Question: I'm trying to setup an enviroment to develop in SharePoint.
I have XP with Visual Studio 2008 Profesional, on XP I have a virtual Windows Server 2003 where I install Share Point Services 3.0.
On XP I want to install Visual Studio Extensions for Windows Sharepoint Services 1.3, I have already modified the registry like <URL> mention.
But when I try to run the set up I received the following error
I google for this error and found that I must install it using the msiexec /i option, but the error continues.
My question is can I install this on an xp machine?
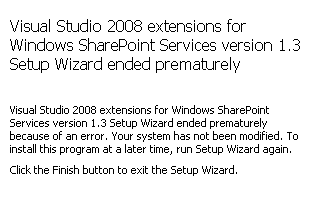
Answer: XP isn't supported.
<URL>
You'll have to setup a VM to do SharePoint development on XP.
Now if you're adventurous you can try this:
<URL>
I'd recommend a server 2003/2008 VM for SharePoint development though.